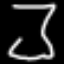
Label: hourglass